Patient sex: M
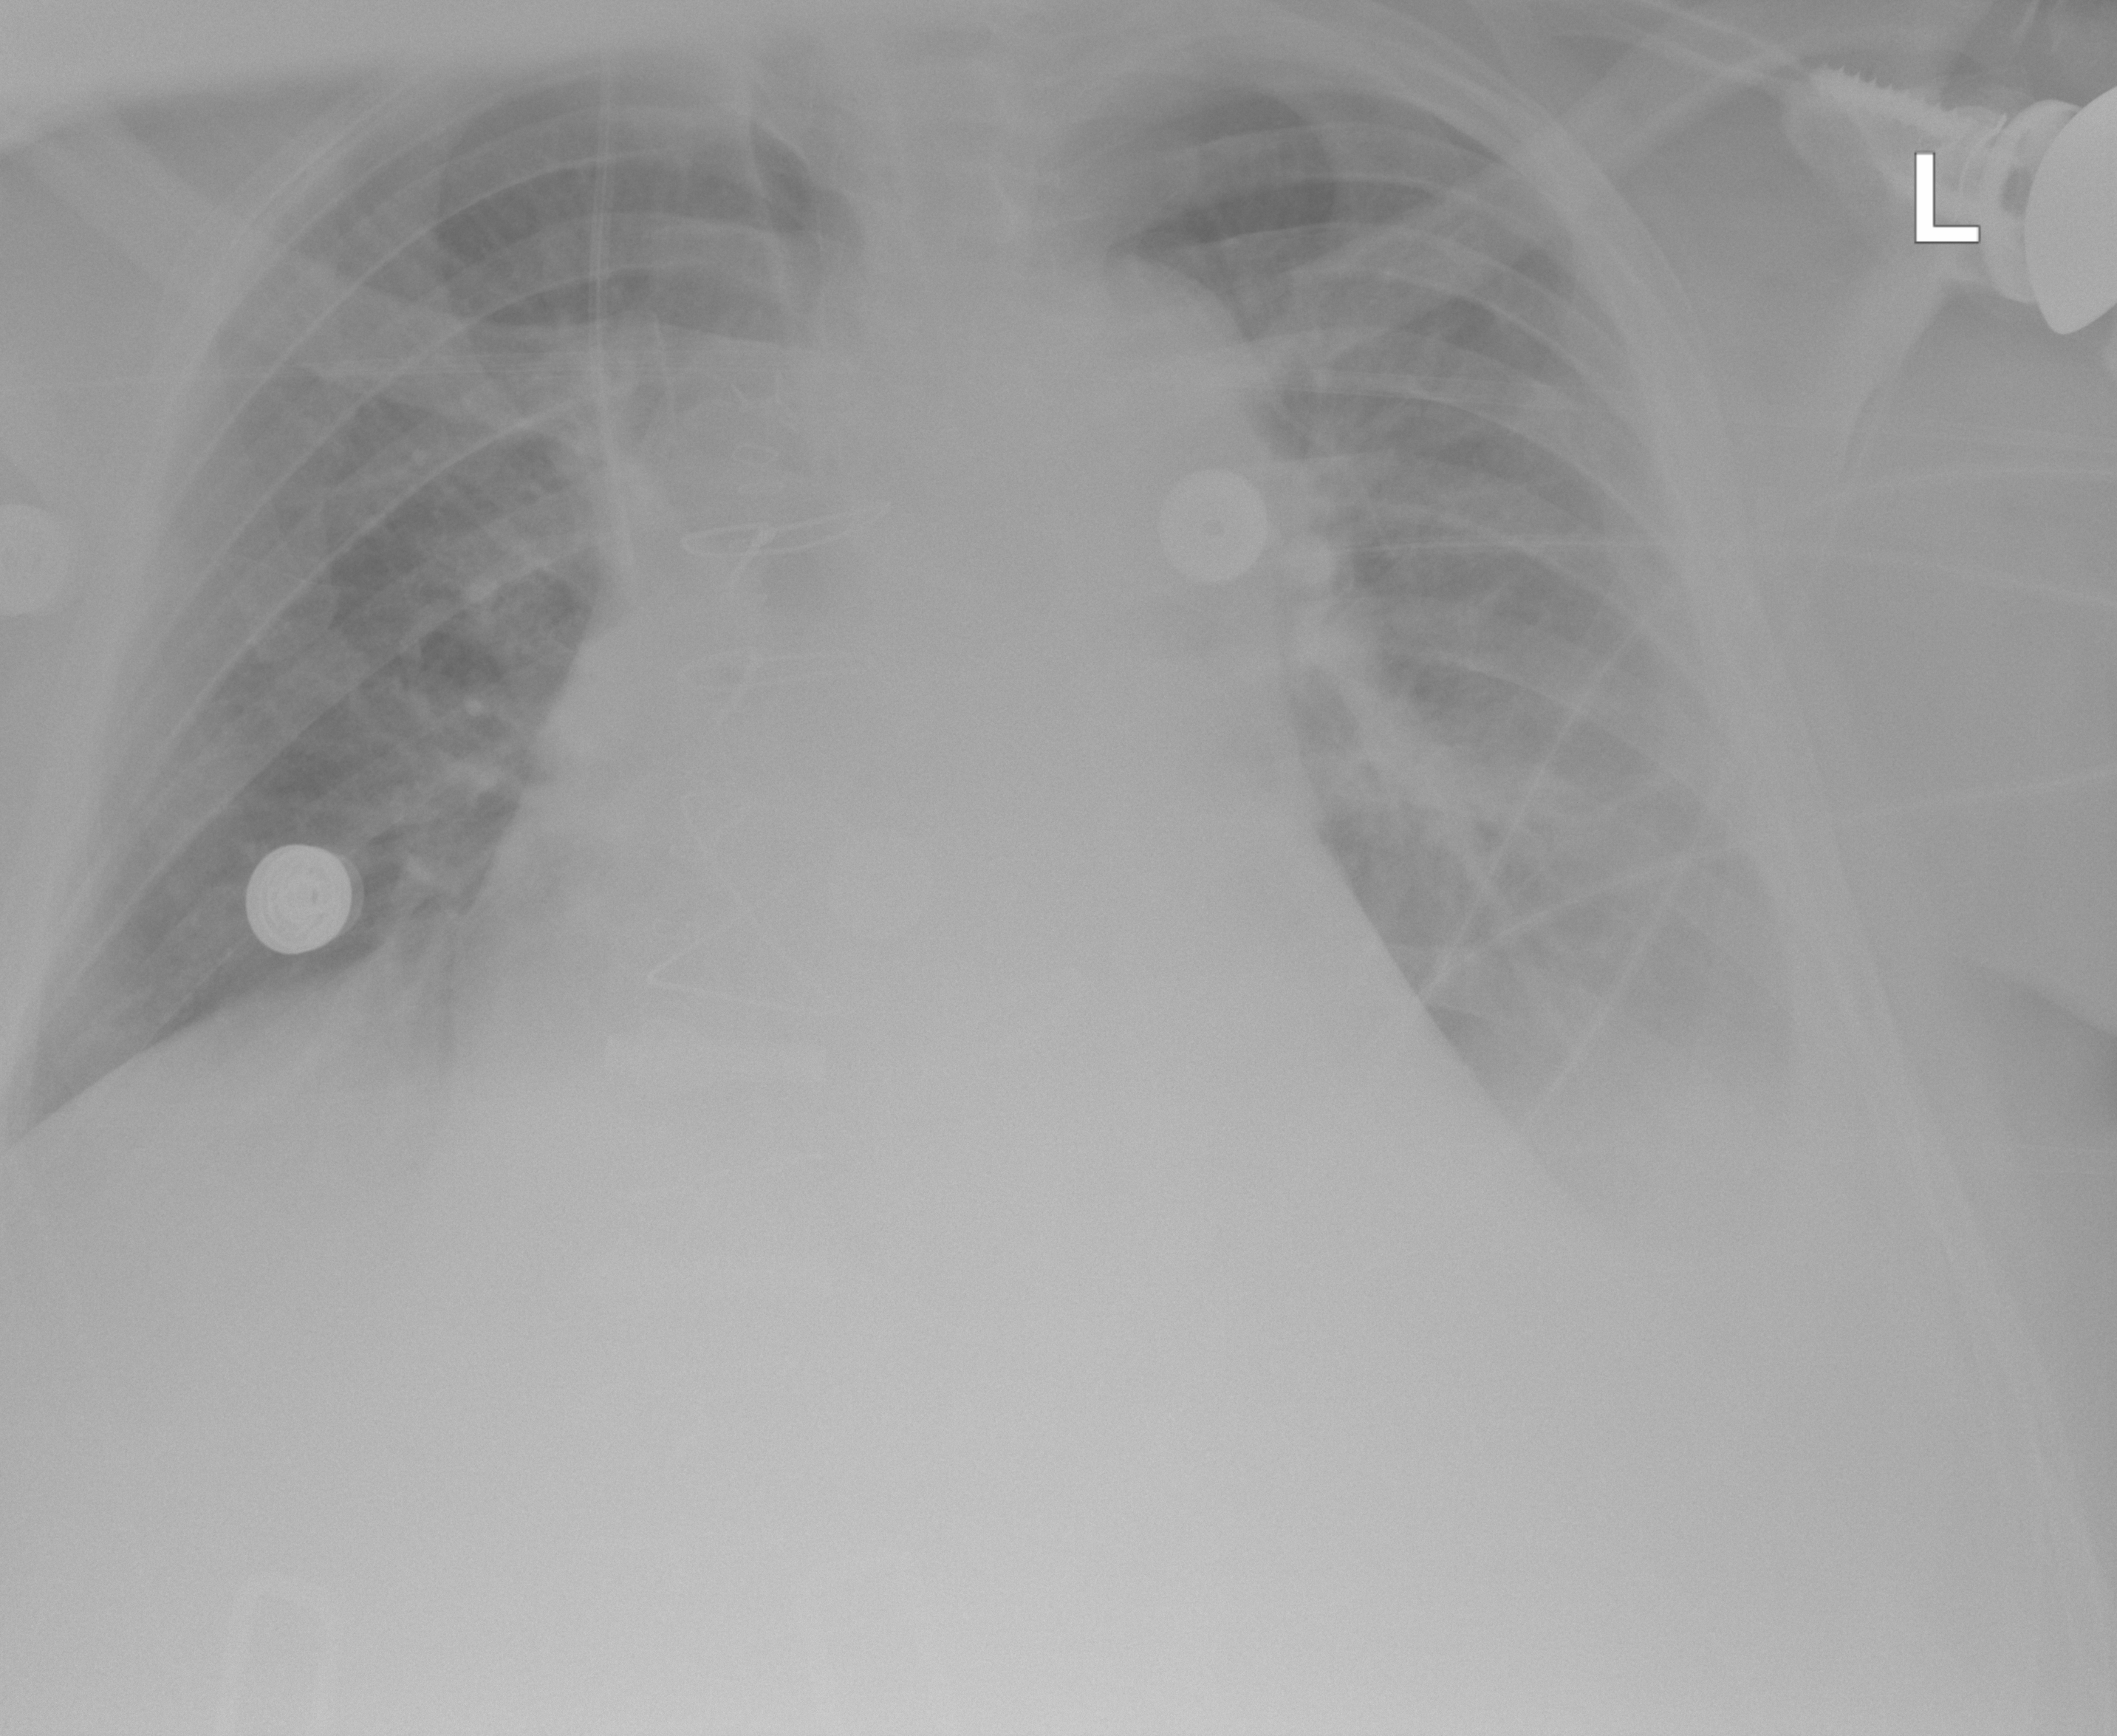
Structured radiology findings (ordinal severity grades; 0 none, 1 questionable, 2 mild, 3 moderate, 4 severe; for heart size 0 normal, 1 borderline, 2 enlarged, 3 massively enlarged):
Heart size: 2
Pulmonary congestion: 2
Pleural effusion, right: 0
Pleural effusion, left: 3
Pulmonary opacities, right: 0
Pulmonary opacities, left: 2
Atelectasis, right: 2
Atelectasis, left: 3